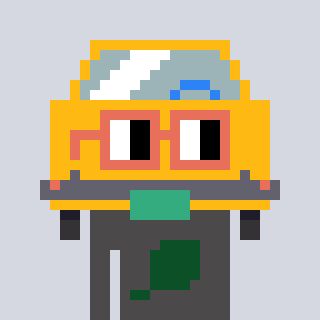
a pixel art character with square orange glasses, a taxi-shaped head and a grayscale-colored body on a cool background